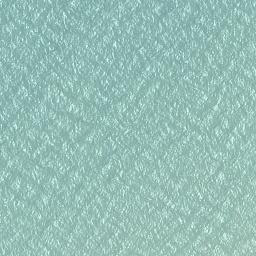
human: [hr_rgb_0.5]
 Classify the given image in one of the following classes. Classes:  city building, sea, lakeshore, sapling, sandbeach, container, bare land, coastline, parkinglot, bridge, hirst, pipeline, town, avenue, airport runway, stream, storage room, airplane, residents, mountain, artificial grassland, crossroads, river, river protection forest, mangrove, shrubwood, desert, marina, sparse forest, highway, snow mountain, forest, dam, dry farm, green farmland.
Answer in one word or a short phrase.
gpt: sea